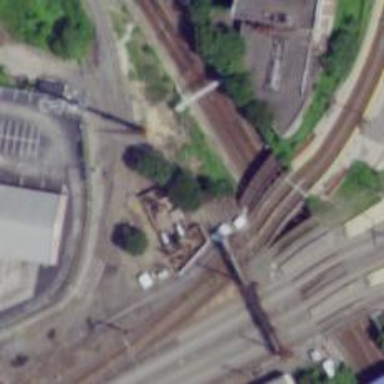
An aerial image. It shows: Railway with electrified contact lines.